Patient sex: F
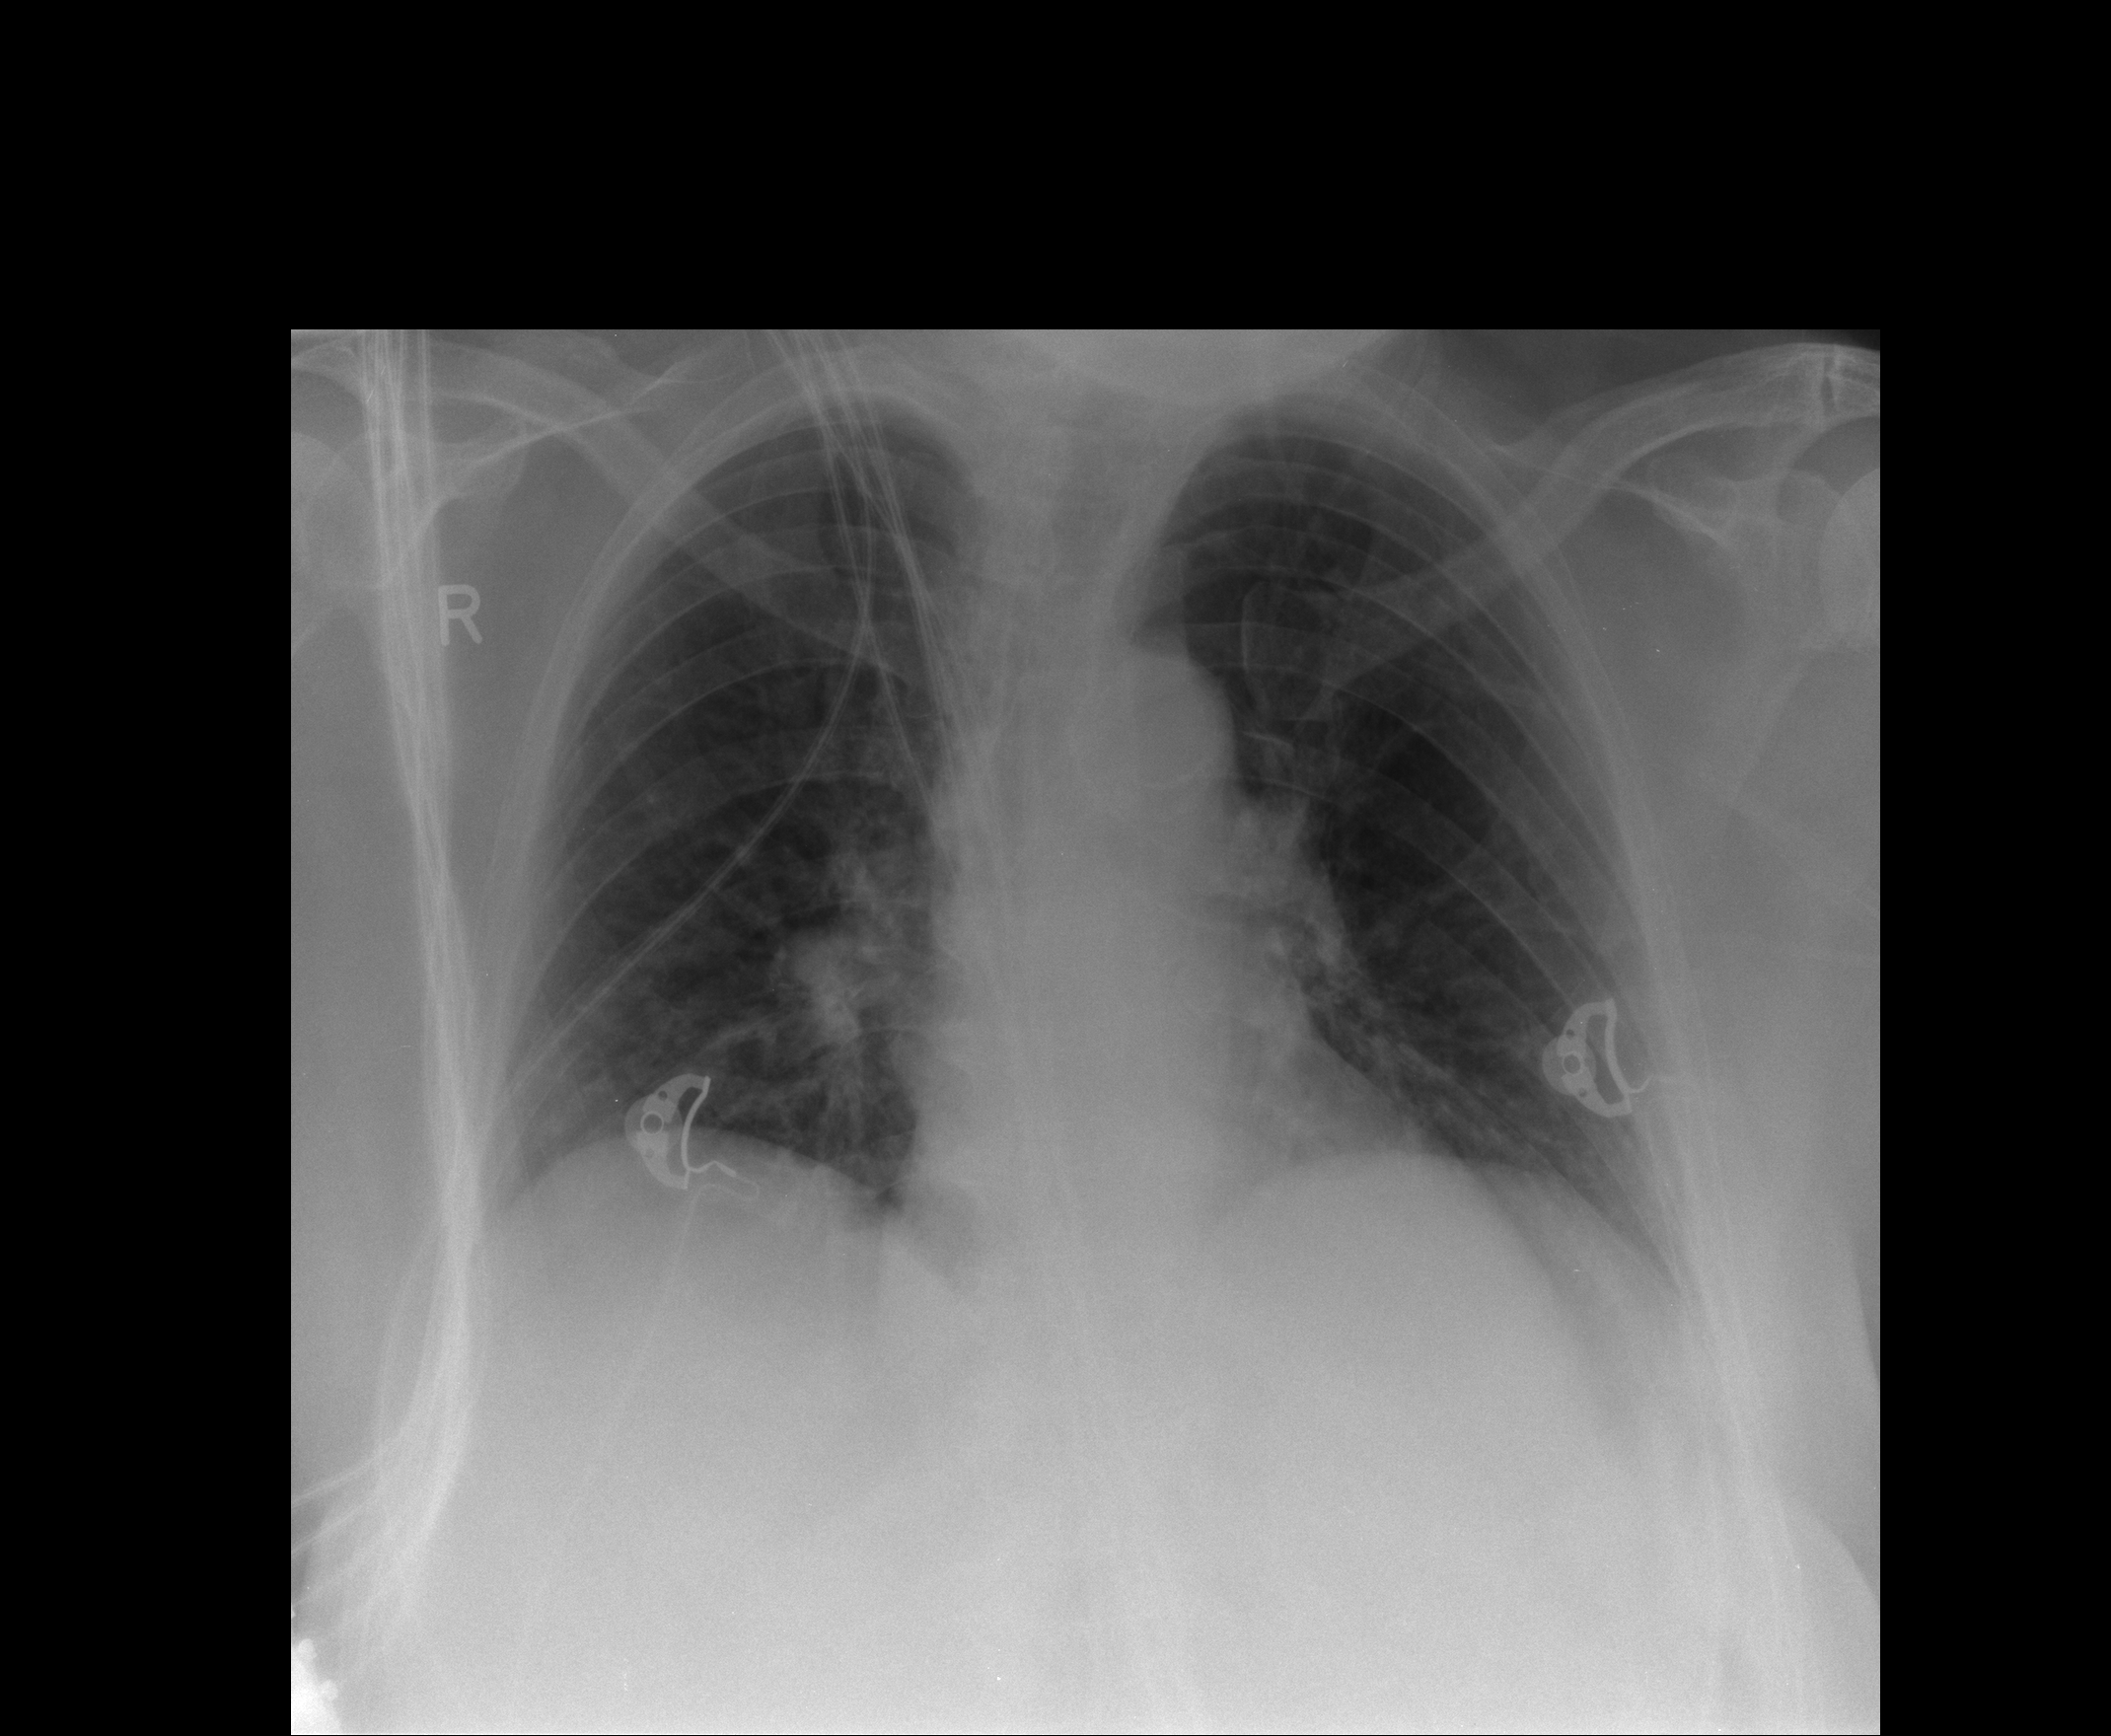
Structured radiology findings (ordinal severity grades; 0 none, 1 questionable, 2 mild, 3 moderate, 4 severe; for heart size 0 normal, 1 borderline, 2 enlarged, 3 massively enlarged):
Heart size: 0
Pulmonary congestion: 0
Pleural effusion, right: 0
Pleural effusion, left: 0
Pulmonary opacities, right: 0
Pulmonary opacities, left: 0
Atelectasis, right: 2
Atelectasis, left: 1